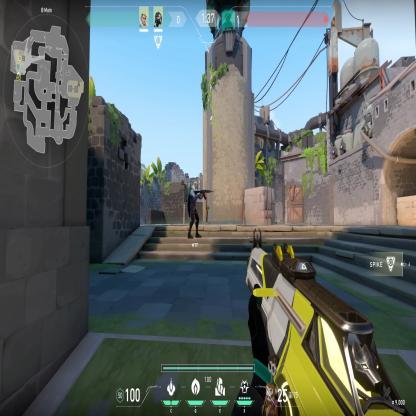
Label: teammate